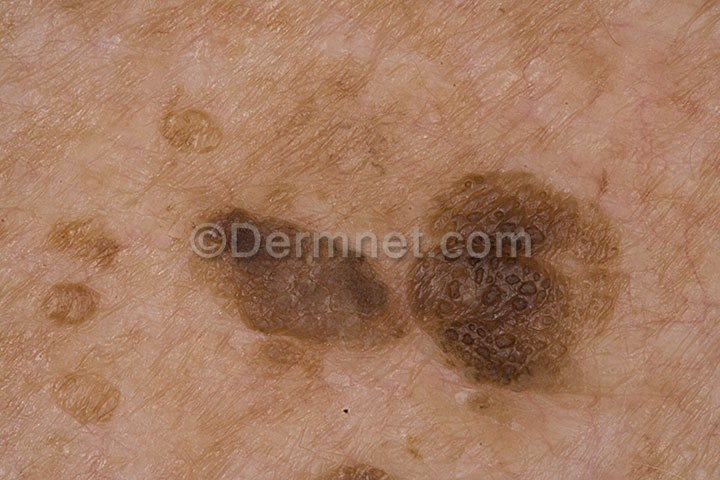
Disease: Seborrheic Keratoses and other Benign Tumors